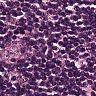
Metastatic tissue present: no